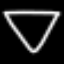
Label: diamond